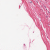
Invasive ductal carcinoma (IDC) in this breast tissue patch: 0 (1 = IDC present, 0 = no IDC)